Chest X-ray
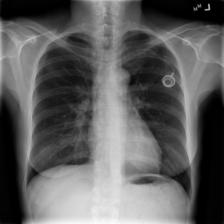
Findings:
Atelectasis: negative
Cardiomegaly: negative
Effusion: negative
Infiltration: negative
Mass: negative
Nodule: negative
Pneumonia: negative
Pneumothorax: negative
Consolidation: negative
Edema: negative
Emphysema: negative
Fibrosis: negative
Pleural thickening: negative
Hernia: negative